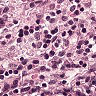
Metastatic tissue present: no